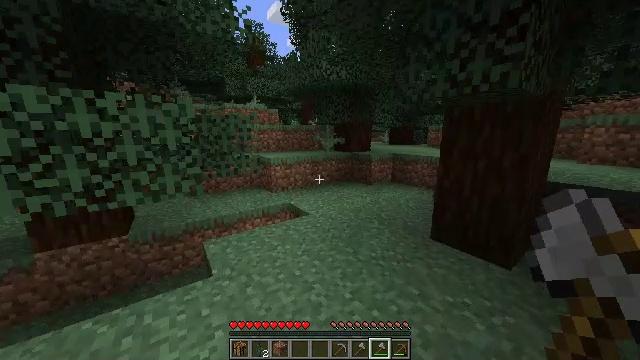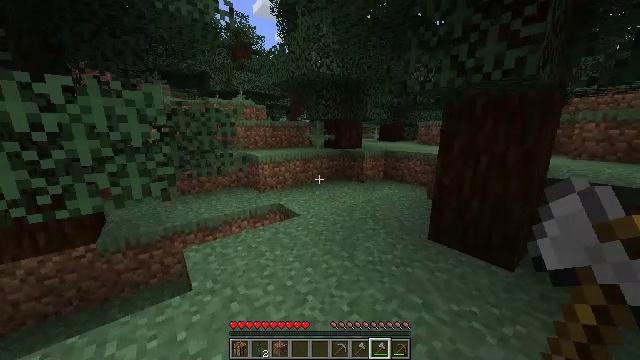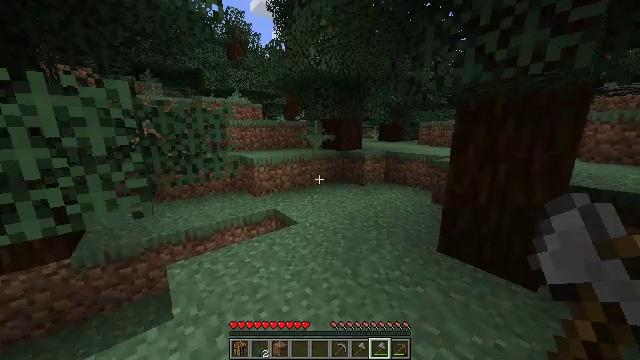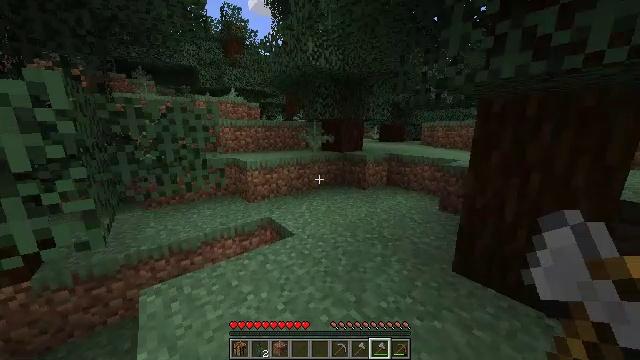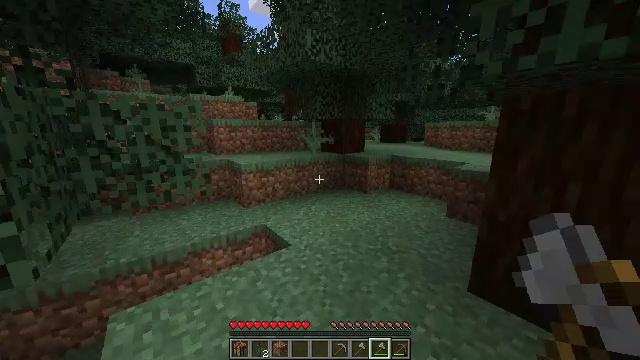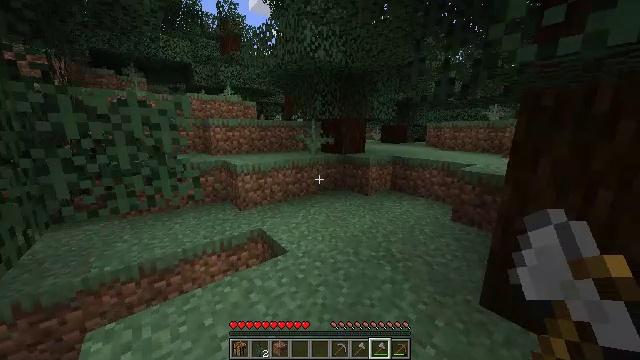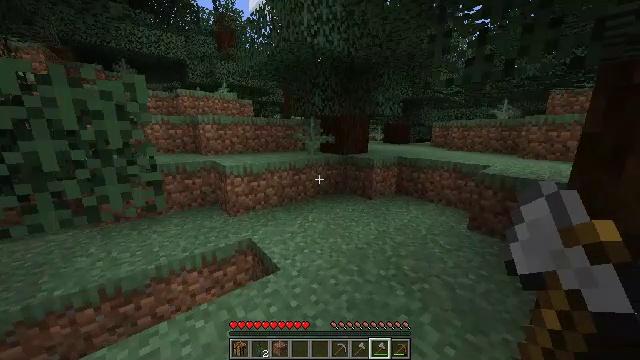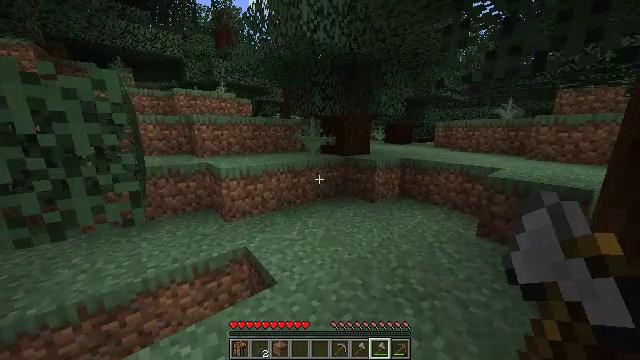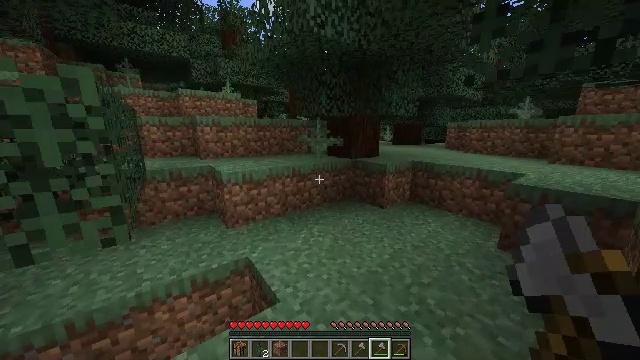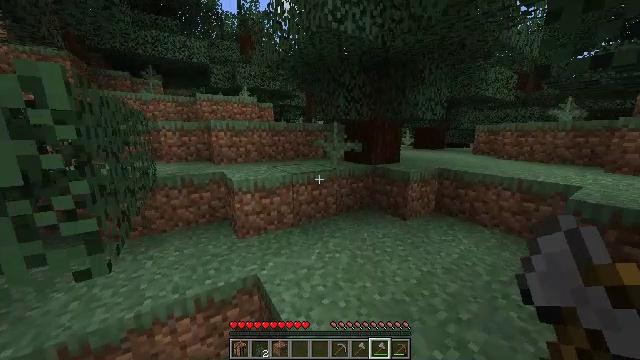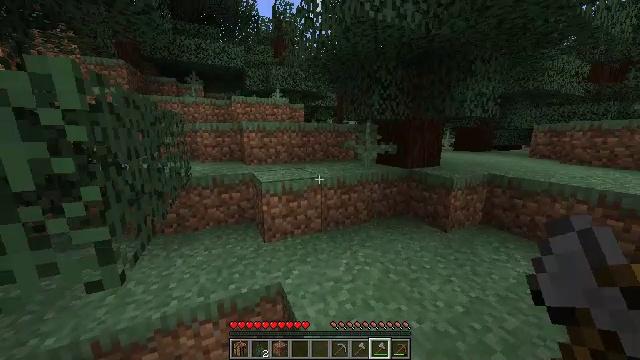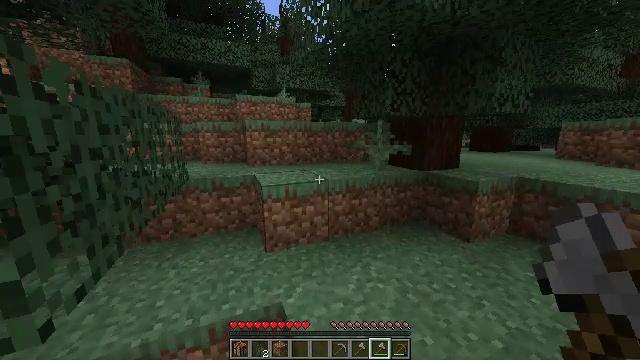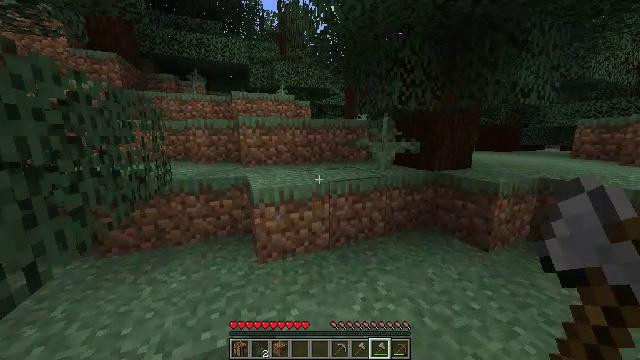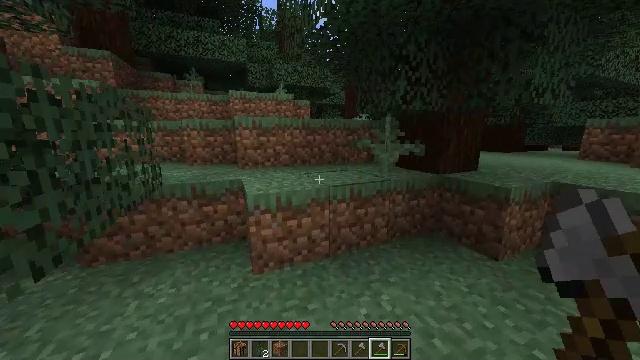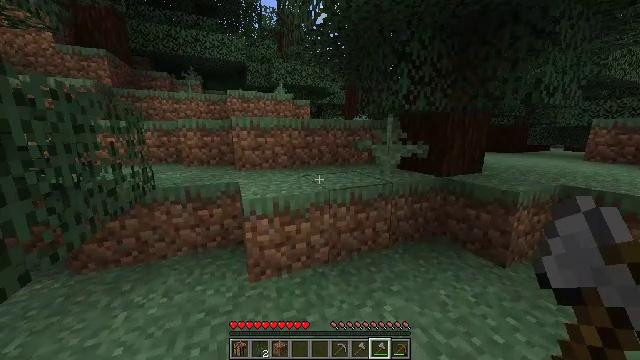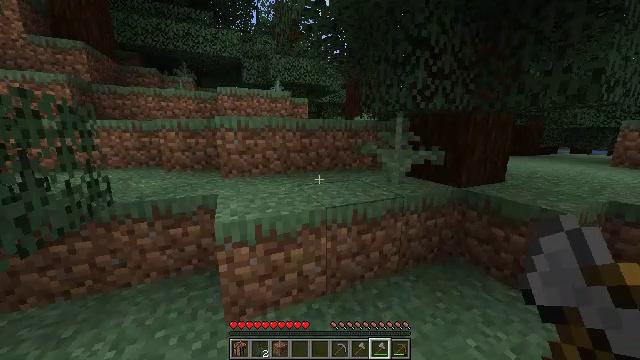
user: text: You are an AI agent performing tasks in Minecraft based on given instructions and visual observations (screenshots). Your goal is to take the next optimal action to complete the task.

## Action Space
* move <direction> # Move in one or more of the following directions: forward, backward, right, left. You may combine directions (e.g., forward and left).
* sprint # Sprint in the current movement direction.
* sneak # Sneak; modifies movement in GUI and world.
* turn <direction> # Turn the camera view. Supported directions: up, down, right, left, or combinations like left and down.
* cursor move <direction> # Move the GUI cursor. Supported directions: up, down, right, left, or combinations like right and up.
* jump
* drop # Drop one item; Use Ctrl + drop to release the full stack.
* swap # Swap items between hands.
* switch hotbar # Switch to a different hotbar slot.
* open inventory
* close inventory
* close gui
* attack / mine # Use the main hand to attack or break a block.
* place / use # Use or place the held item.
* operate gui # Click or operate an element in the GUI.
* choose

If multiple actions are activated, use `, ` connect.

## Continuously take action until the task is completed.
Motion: motion action
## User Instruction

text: Gather materials from the sweet berry bush.
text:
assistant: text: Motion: move forward, turn right
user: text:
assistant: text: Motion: move forward
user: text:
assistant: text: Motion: move forward
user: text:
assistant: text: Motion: move forward
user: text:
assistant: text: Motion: move forward
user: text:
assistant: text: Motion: move forward
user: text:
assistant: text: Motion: move forward
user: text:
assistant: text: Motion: move forward, turn left
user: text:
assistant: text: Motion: move forward, turn left
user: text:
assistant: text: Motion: move forward, turn left
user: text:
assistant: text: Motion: move forward, turn left
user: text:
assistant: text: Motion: move forward
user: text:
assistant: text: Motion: move forward
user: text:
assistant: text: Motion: move forward
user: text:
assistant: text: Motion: move forward
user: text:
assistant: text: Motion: move forward, jump
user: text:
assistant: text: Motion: move forward, jump
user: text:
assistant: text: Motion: move forward, jump
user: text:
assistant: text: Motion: move forward and move left, turn left and down, jump
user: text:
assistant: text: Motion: move forward and move left, turn left, jump
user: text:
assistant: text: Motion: move forward and move left, turn left, jump
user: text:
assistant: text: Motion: move forward and move left, turn left, jump
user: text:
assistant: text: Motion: move forward and move left, jump
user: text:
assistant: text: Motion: move forward and move left, jump
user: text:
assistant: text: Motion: move forward and move left, turn right, jump
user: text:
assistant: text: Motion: move forward, turn right, jump
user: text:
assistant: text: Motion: move forward, jump
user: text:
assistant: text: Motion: move forward, turn right, jump
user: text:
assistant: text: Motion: move forward, turn right, jump
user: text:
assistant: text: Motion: move forward, turn right